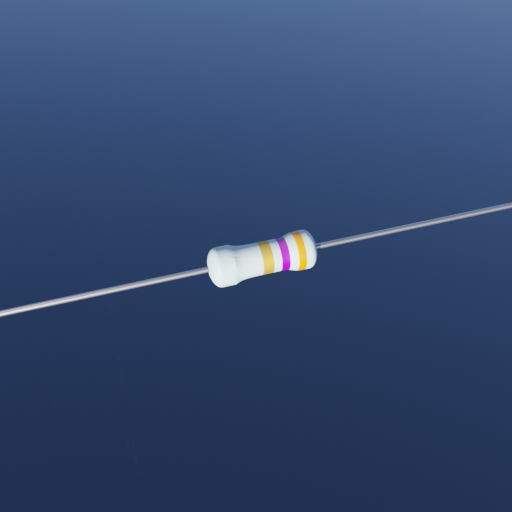
Resistor colour bands (in order): gold, violet, orange